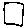
Label: square